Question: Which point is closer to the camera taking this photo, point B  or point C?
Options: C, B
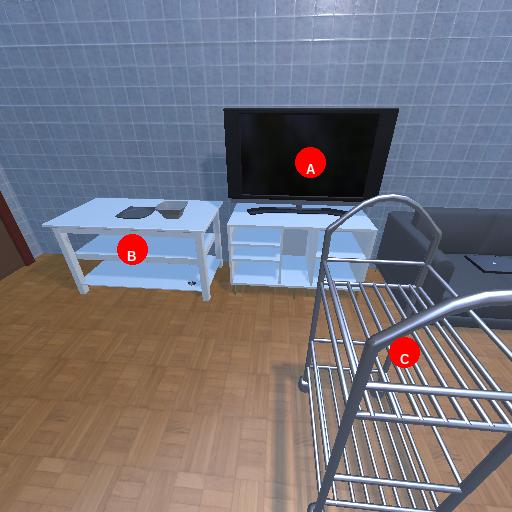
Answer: C